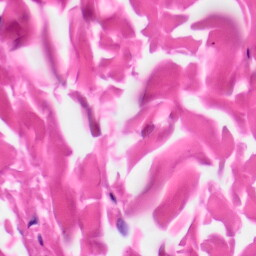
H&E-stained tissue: Skin